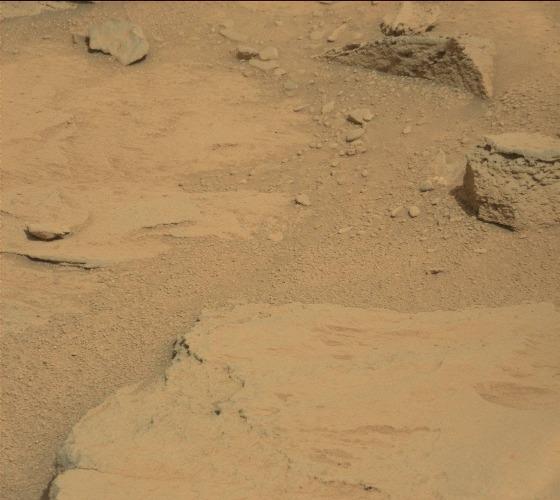
Terrain classes present: Bedrock, Gravel / Sand / Soil, Rock, Shadow